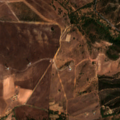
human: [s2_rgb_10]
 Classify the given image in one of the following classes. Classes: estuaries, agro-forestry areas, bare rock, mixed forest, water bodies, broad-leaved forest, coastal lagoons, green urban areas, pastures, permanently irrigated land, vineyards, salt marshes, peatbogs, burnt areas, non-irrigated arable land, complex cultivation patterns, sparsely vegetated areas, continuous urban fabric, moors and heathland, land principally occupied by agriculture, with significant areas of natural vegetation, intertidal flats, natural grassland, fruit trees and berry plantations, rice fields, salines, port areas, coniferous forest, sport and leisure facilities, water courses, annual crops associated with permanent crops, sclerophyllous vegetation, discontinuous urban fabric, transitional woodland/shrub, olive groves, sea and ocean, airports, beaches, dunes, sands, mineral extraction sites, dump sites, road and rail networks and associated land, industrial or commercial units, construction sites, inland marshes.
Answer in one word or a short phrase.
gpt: non-irrigated arable land, broad-leaved forest, transitional woodland/shrub